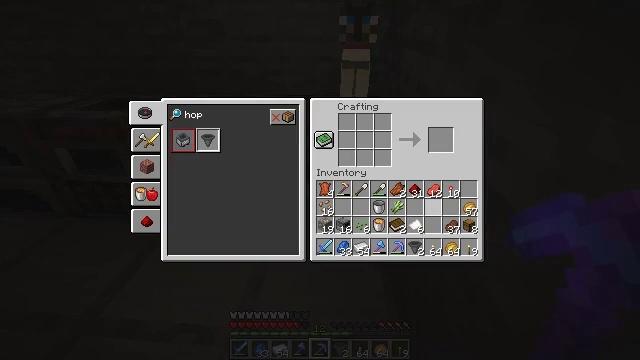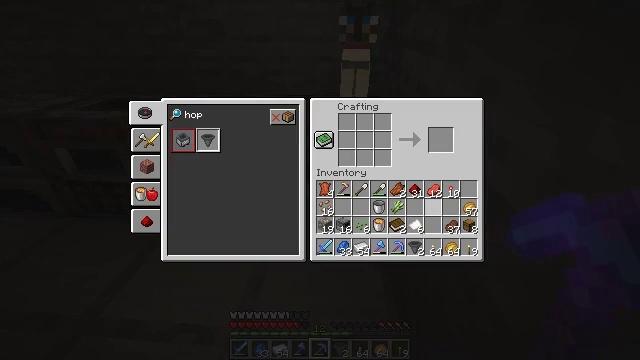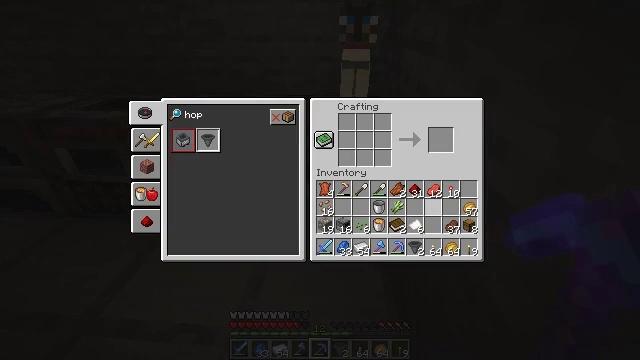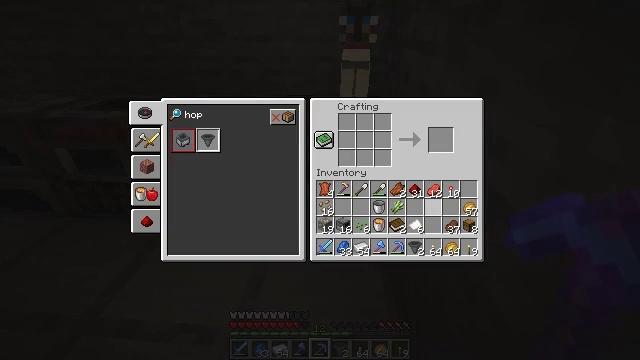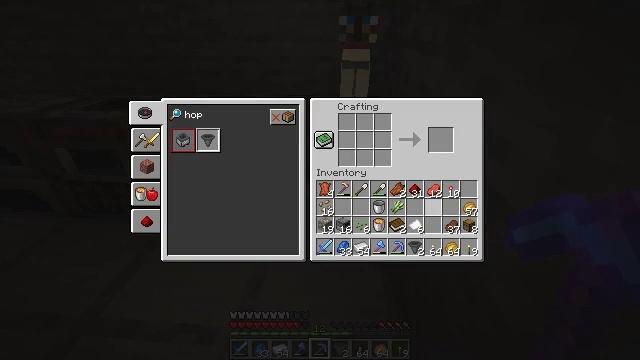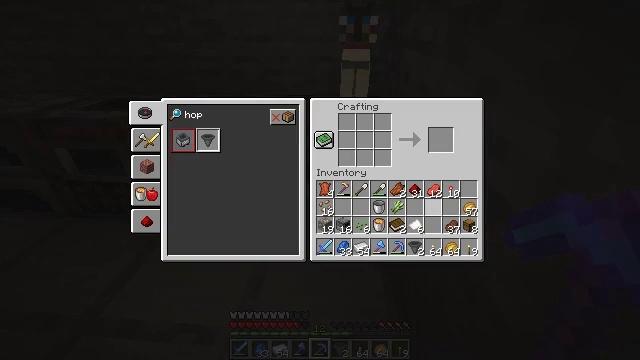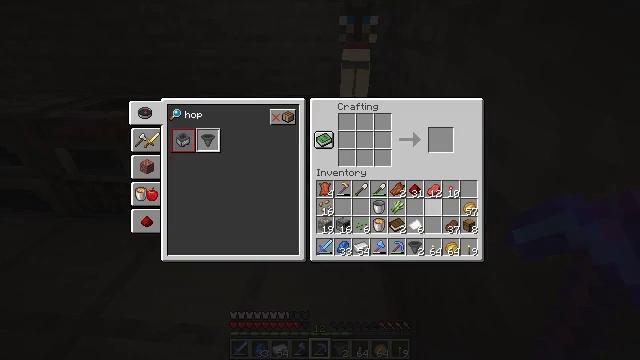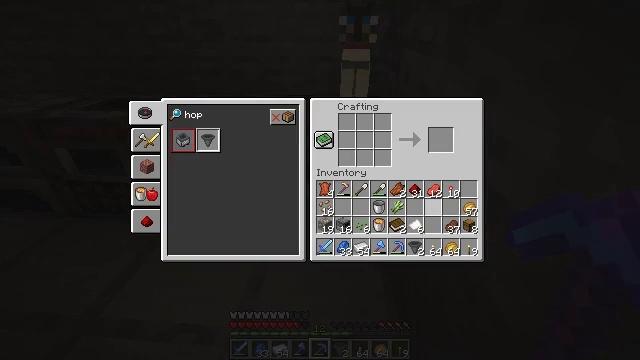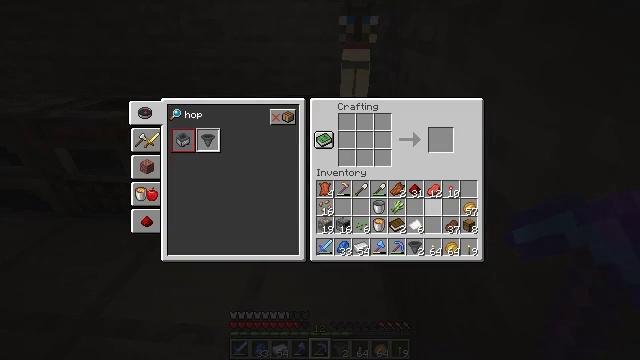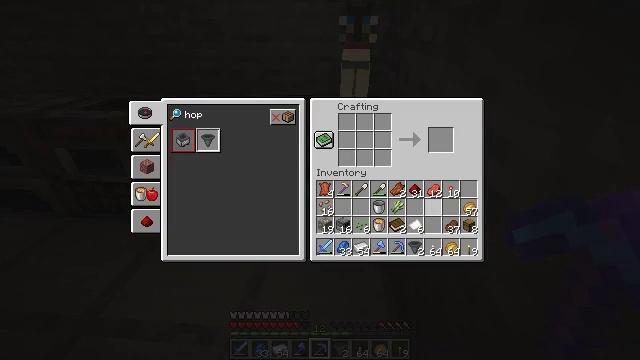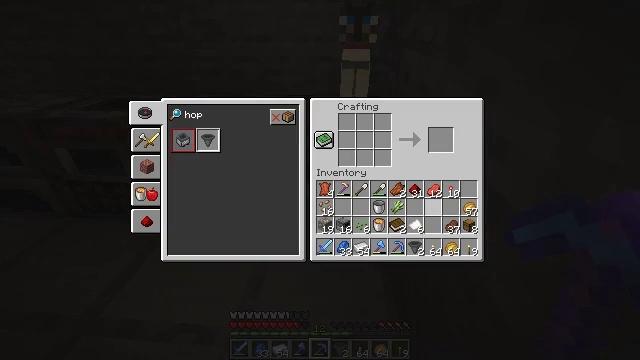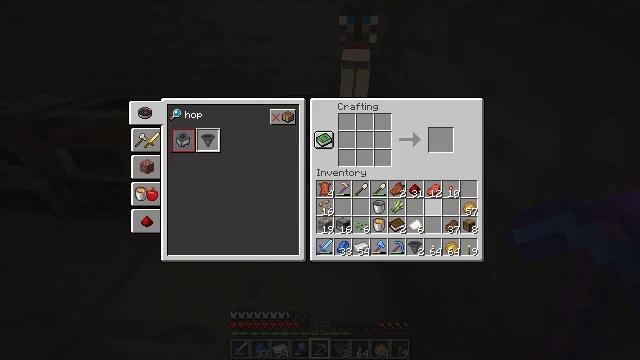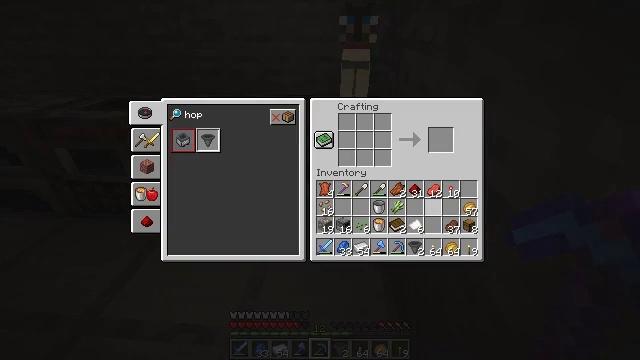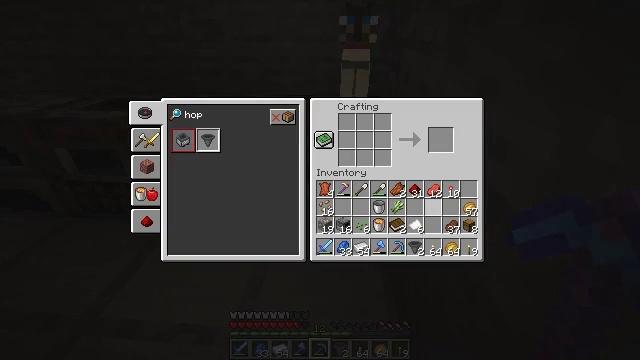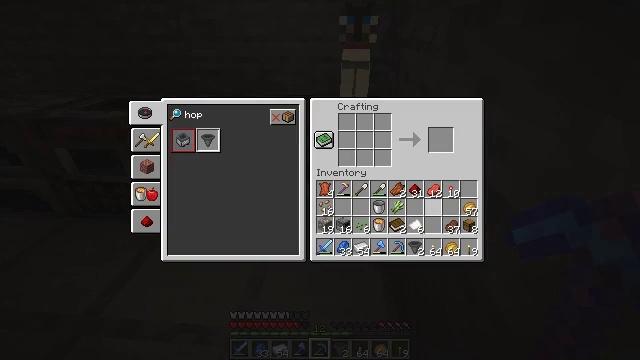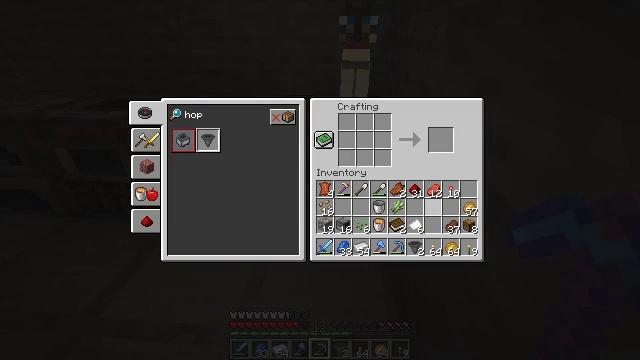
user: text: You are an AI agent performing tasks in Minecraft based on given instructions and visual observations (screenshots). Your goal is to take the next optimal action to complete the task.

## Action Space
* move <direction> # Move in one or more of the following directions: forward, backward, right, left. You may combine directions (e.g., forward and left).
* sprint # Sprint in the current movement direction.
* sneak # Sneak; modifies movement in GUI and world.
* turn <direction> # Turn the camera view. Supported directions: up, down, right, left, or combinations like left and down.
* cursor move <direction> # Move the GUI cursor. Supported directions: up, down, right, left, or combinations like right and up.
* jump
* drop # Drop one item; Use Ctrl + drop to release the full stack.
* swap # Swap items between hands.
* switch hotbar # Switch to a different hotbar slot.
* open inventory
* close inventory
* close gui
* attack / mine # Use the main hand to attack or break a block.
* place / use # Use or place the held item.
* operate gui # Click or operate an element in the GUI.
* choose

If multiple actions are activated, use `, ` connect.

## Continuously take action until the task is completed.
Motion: motion action
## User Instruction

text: Assemble a minecart with iron ingots at the crafting table.
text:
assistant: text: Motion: no_op
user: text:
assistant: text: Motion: no_op
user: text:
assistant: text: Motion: no_op
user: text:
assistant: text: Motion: no_op
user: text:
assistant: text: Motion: no_op
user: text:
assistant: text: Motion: no_op
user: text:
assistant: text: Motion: no_op
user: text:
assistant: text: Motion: no_op
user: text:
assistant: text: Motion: no_op
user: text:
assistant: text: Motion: no_op
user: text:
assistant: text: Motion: no_op
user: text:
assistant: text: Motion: no_op
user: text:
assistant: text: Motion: no_op
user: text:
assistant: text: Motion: no_op
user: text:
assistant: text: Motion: no_op
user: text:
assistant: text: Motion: no_op
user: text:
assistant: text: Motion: no_op
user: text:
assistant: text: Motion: no_op
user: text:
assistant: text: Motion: no_op
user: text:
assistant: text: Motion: no_op
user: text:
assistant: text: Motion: no_op
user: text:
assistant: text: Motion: no_op
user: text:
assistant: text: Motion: no_op
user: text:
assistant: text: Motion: no_op
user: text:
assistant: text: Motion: no_op
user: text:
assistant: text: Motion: no_op
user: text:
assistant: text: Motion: no_op
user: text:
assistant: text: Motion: no_op
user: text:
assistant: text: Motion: no_op
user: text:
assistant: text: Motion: no_op